Question: The screenshot shows the values along with the minus sign along the secondary x-axis. I want to get rid of it. Please correct me if i'm wrong.

Below is the code:
'''
var app = angular.module('myApp', ['nvd3']);
app.controller('myCtrl', function($scope) {
$scope.options = {
chart: {
type: 'multiBarHorizontalChart',
height: 500,
x: function(d){return d.label;},
y: function(d){return d.value;},
//yErr: function(d){ return [-Math.abs(d.value * Math.random() * 0.3), Math.abs(d.value * Math.random() * 0.3)] },
showControls: true,
showValues: true,
duration: 500,
stacked: true,
xAxis: {
showMaxMin: false
},
yAxis: {
axisLabel: 'Values',
tickFormat: function(d){
return d3.format(',f')(d);
}
}
}
};
'''
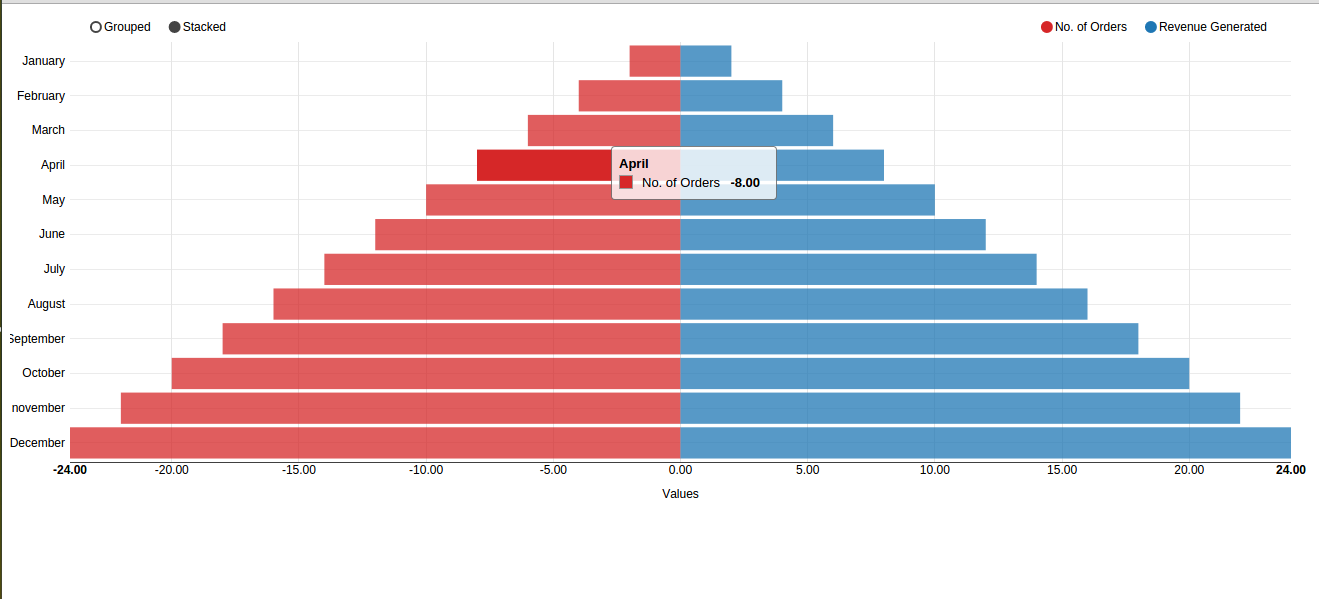
Answer: You need to adjust the 'tickFormat' of your 'yAxis':
'''
yAxis: {
axisLabel: 'Values',
tickFormat: function(d){
return d3.format(',f')(Math.abs(d)); // Use Math.abs() to get the absolute value
}
}
'''
This will pass the absolute tick value to the formatter rendering all values without the minus sign.